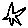
Label: star